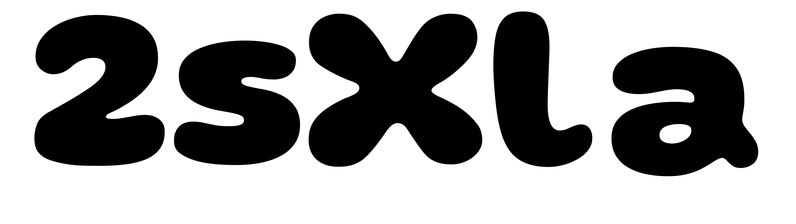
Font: Gluten_ExtraBold